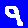
Digit: 9